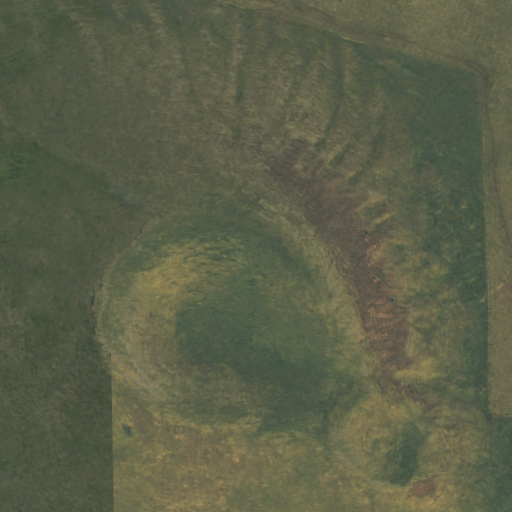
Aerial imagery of mountain in Hawaii named Puu Iki containing only unknown